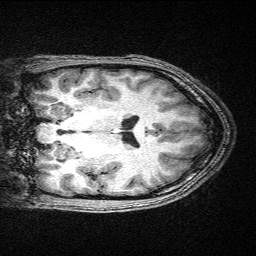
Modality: T1w
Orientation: coronal
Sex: male
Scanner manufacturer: siemens
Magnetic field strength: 3 T
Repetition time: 2.3 s
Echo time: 0.00336 s